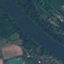
Land use / land cover class: River